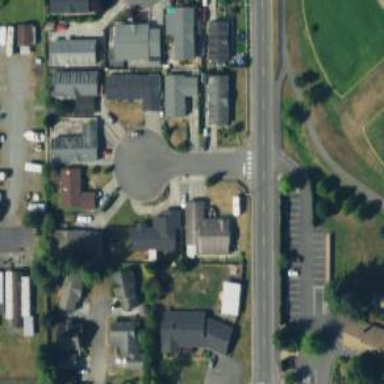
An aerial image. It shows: Residential road with separate asphalt sidewalk.